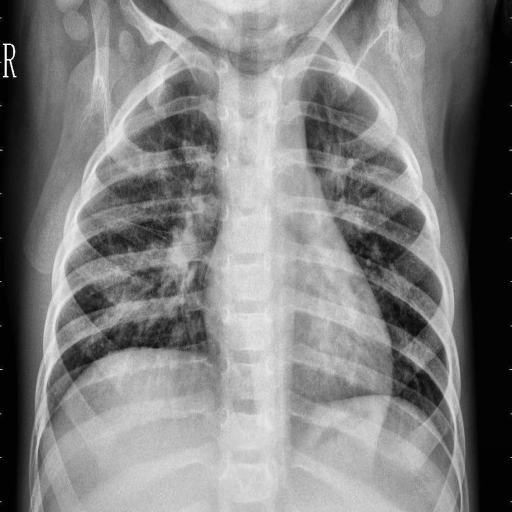
Finding: PNEUMONIA